Question: I've downloaded MS Chart samples and in the gallery it shows a "3DPieInPie.png", which is what I want - but can't see any code to create it!!

Presumably it's 'ChartType = SeriesChartType.Pie' ... but is there another setting that specifies I want the second pie? And how do enter the second set of data? - I've tried adding a new series, but it seems to be ignored.
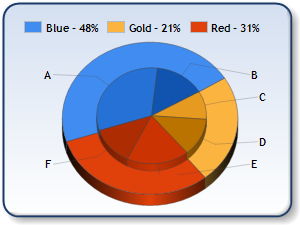
Answer: Check out these answers. They also include some sample code:
<URL>
<URL>
<URL>